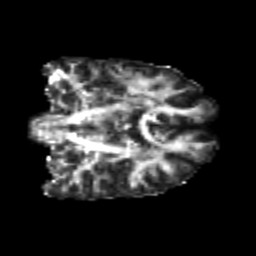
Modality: FA
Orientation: coronal
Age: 25
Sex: female
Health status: healthy
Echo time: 0.074 s